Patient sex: M
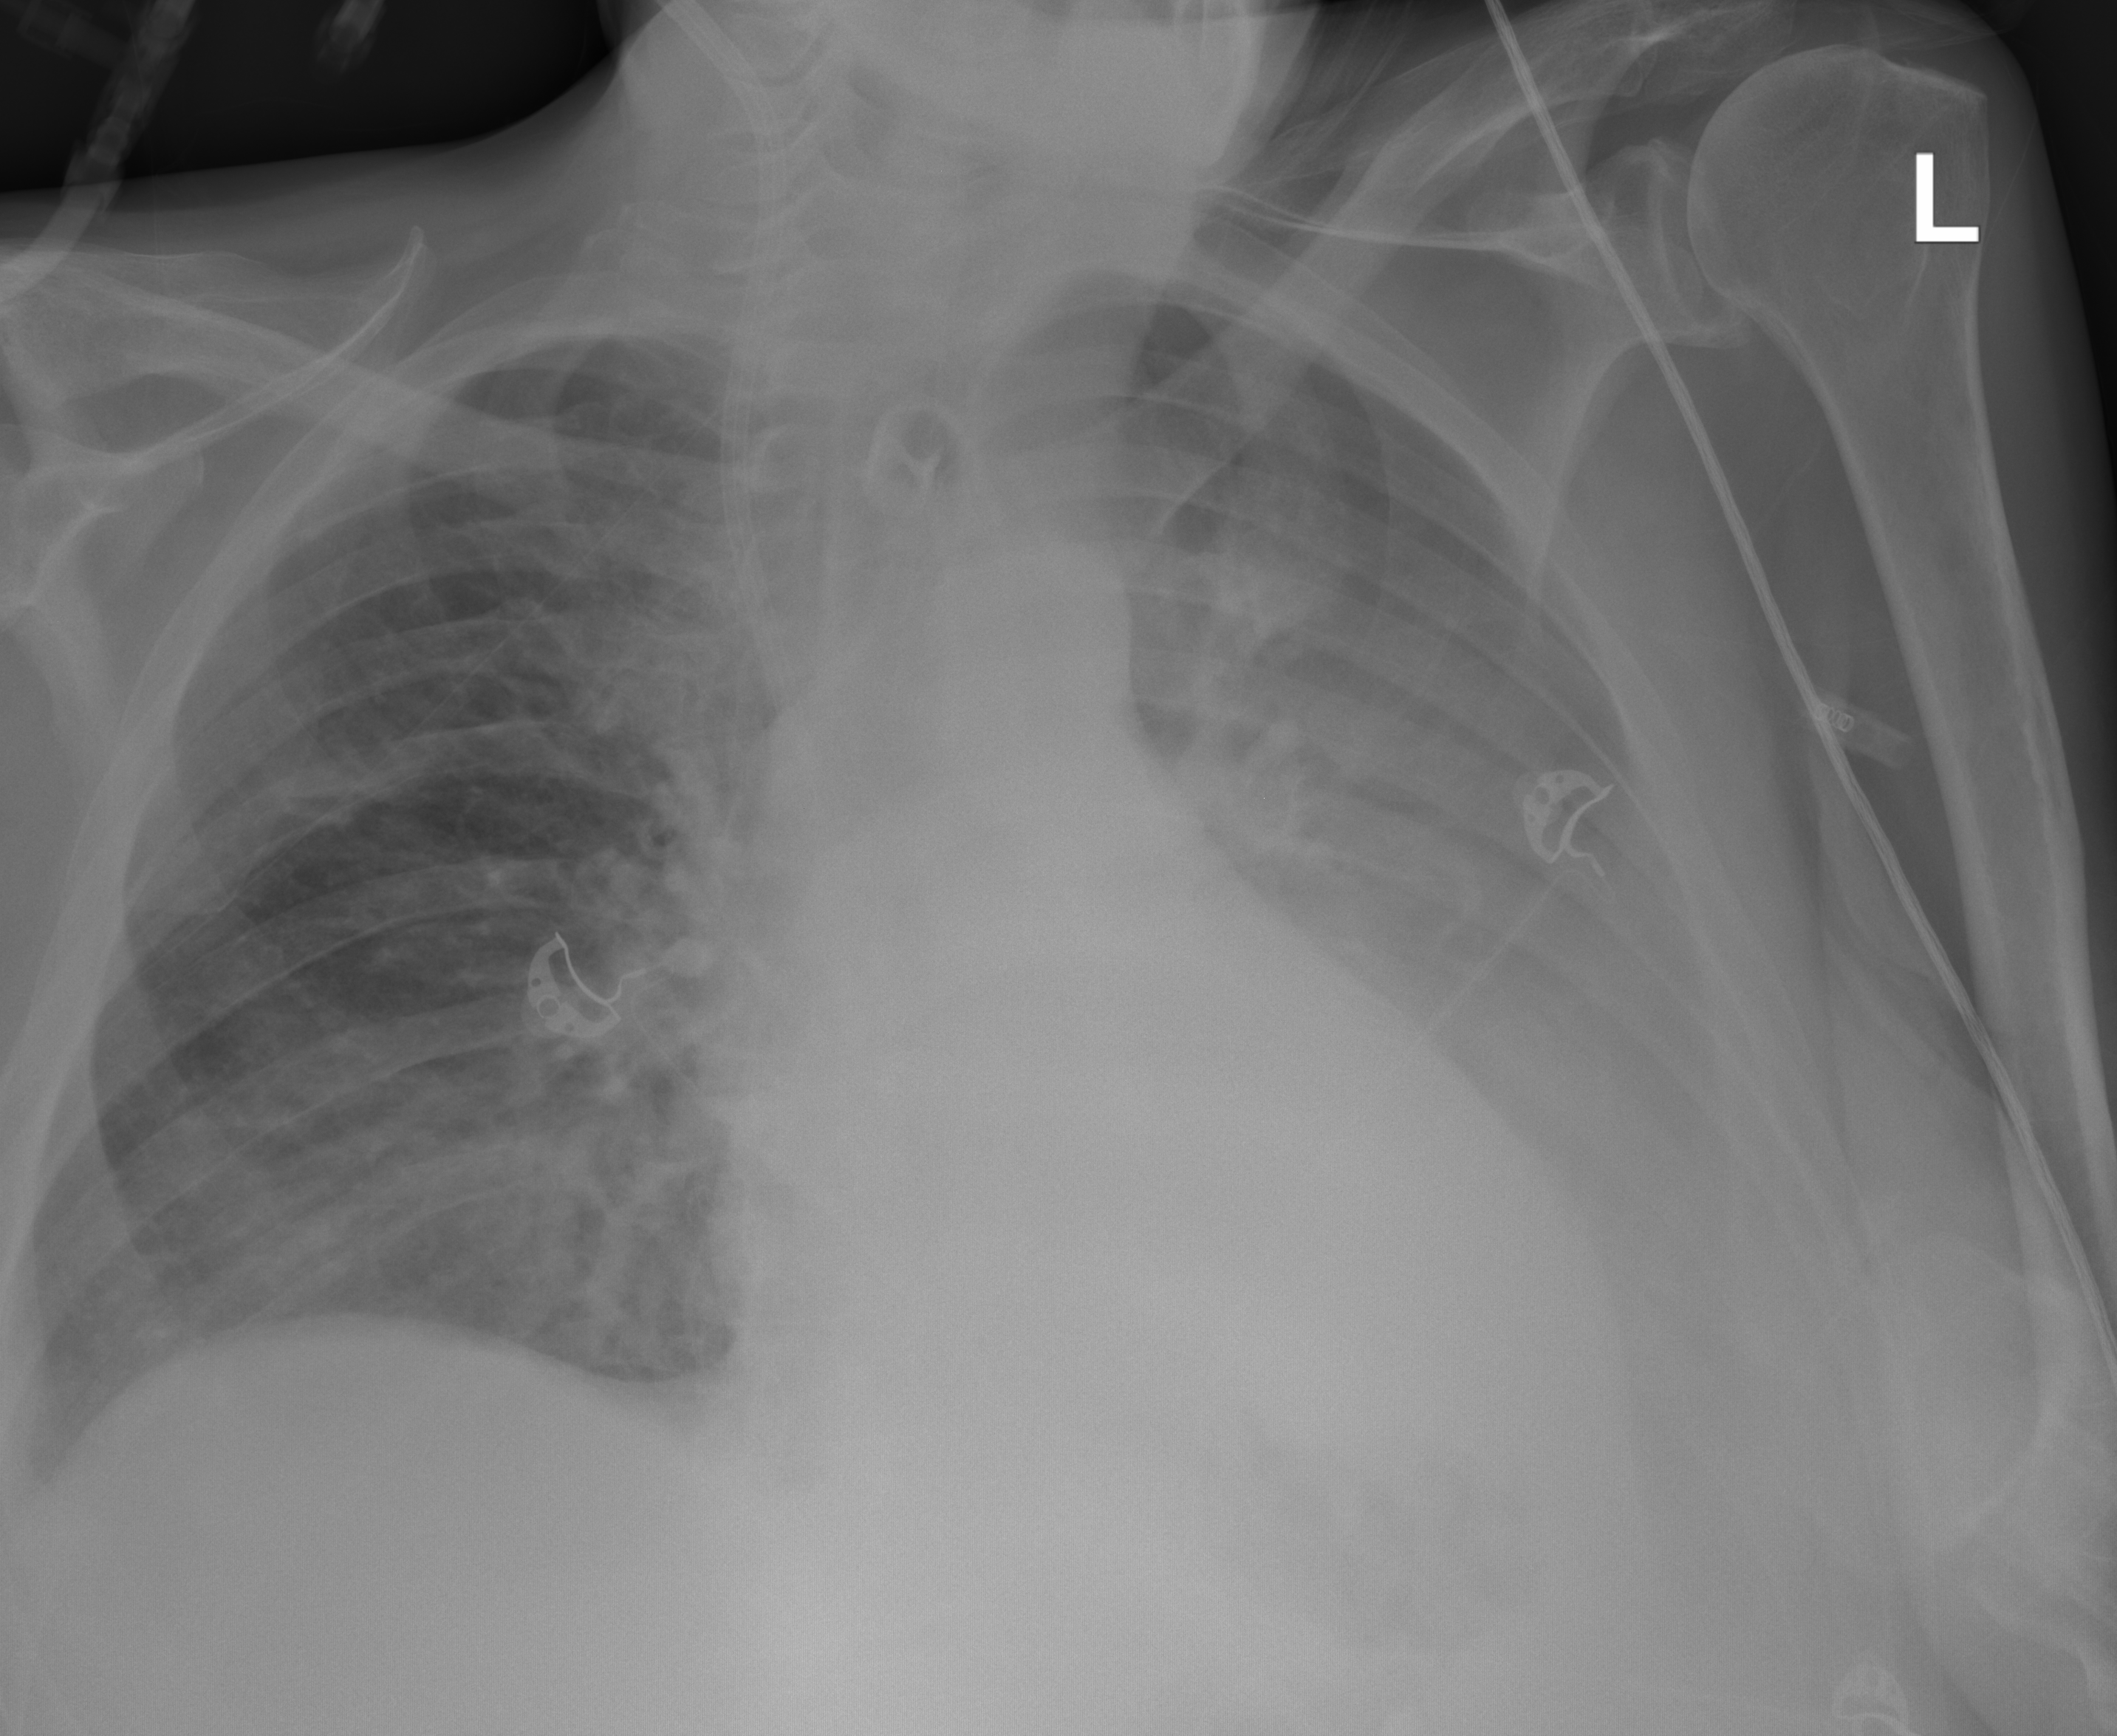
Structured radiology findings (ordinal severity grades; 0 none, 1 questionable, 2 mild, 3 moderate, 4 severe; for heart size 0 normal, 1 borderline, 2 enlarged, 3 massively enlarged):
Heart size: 2
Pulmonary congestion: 2
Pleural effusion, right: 1
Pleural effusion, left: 2
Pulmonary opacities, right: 2
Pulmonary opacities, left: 2
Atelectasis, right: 2
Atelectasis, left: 1